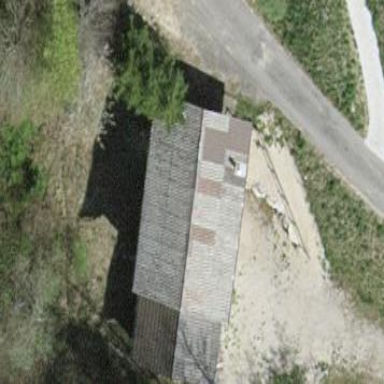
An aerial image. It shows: Shooting range building.